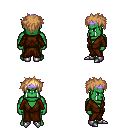
a pixel art fantasy rpg character, male body template, orc, green skin, brown robe, teal pants, light blonde bedhead hairstyle, purple tiara, metal boots, four views (front, back, left, right), 2x2 character sprite sheet, small pixel art, hard edges, no anti-aliasing